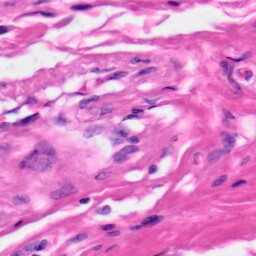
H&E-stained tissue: Skin